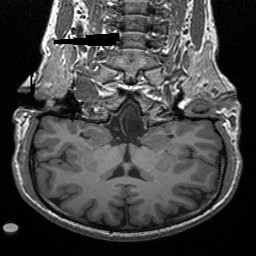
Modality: T1w
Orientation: sagittal